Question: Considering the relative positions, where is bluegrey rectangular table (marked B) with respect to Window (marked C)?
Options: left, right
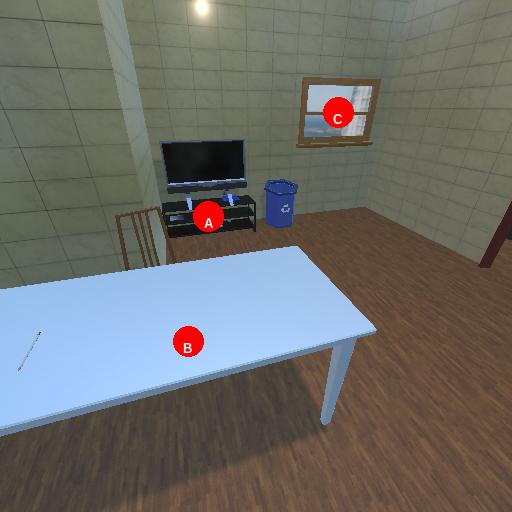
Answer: left